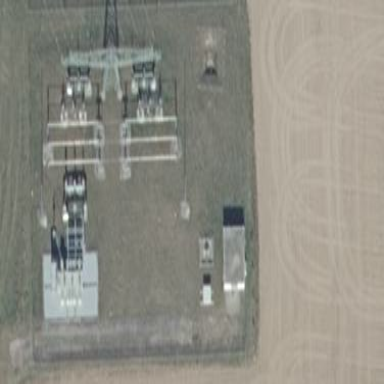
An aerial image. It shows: Distribution substation surrounded by fence.